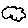
Label: cloud